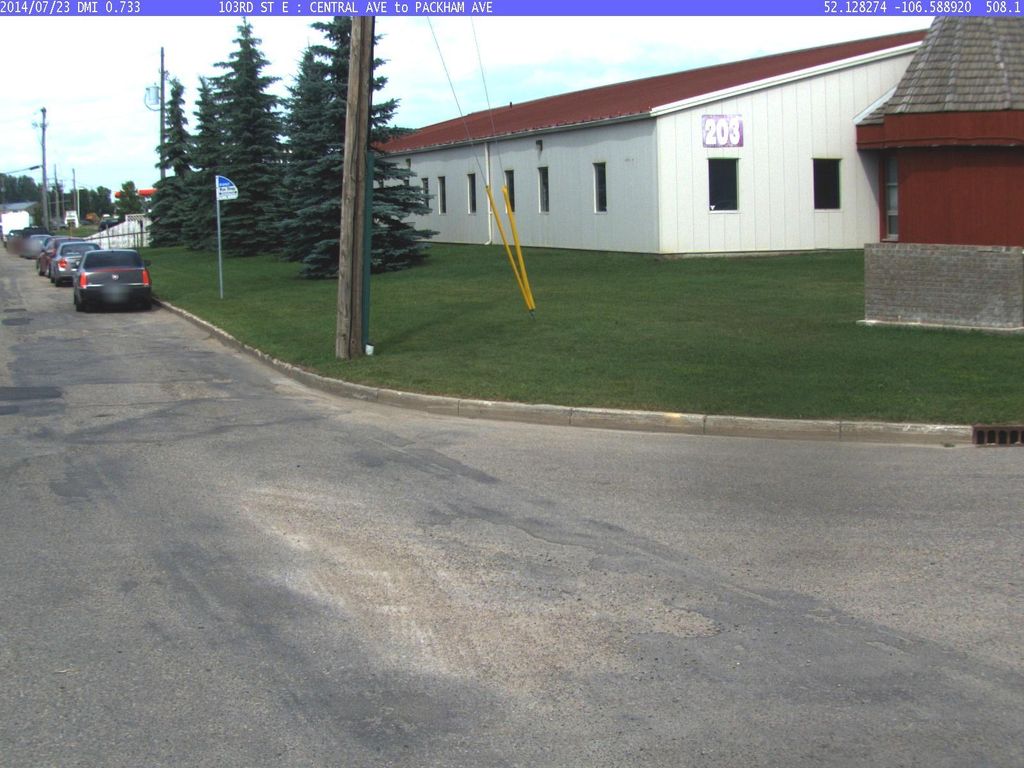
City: saskatoon